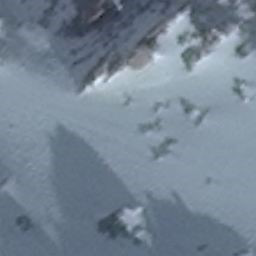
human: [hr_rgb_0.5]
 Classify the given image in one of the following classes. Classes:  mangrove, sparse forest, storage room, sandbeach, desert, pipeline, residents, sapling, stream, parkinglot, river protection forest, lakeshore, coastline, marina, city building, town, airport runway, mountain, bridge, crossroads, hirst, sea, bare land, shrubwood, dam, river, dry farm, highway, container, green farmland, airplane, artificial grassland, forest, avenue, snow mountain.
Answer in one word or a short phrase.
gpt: snow mountain